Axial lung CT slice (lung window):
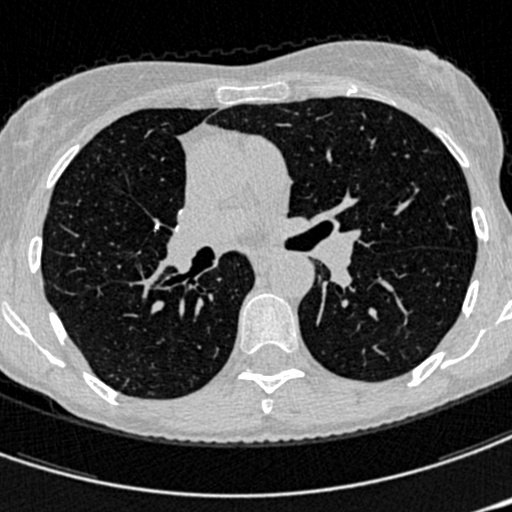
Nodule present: no